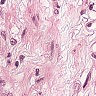
Metastatic tissue present: yes